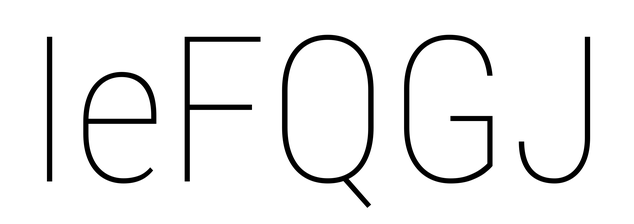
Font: Roboto_Condensed_Thin